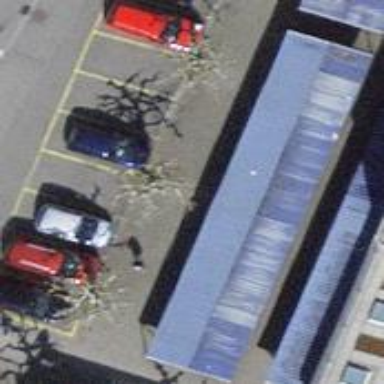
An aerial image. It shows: Bicycle parking facility.